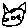
Label: cat